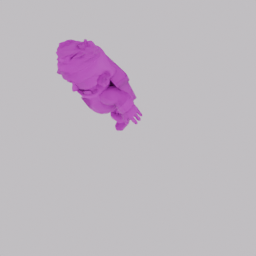
Label: people